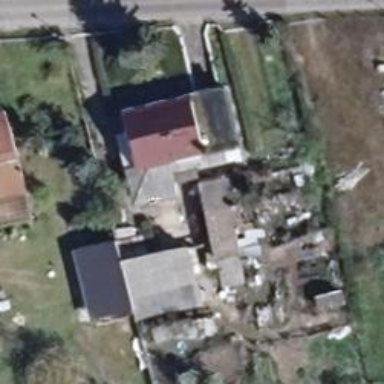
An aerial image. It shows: Detached building with gabled roof.